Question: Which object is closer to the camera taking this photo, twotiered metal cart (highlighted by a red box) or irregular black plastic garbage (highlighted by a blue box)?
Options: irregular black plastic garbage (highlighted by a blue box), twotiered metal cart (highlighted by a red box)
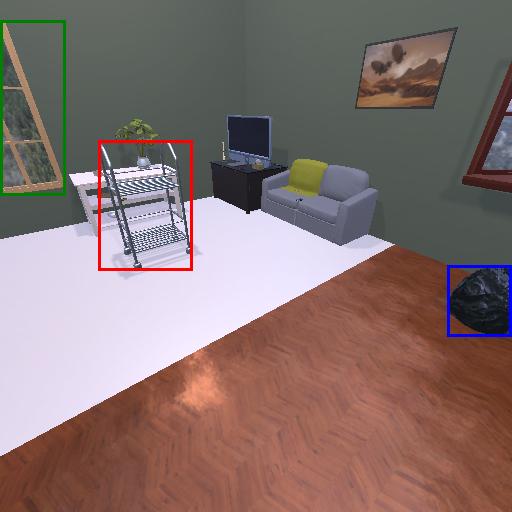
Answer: irregular black plastic garbage (highlighted by a blue box)